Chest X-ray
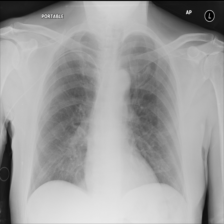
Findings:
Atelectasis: negative
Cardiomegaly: negative
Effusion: negative
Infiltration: negative
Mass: negative
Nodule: negative
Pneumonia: negative
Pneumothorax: negative
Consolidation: negative
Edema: negative
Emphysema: negative
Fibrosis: negative
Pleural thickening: negative
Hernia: negative